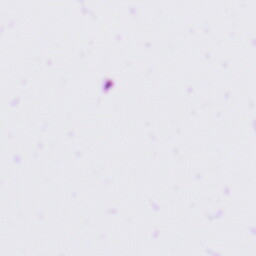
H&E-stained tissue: Tonsil